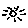
Label: sun